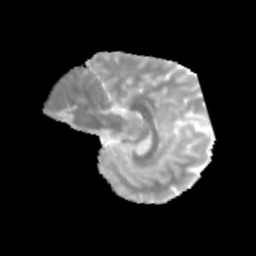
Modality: MD
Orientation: sagittal
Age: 9
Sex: male
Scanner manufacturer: siemens
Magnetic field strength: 3 T
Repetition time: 3.8 s
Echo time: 0.07 s